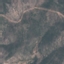
Label: HerbaceousVegetation